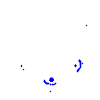
Particle: pion